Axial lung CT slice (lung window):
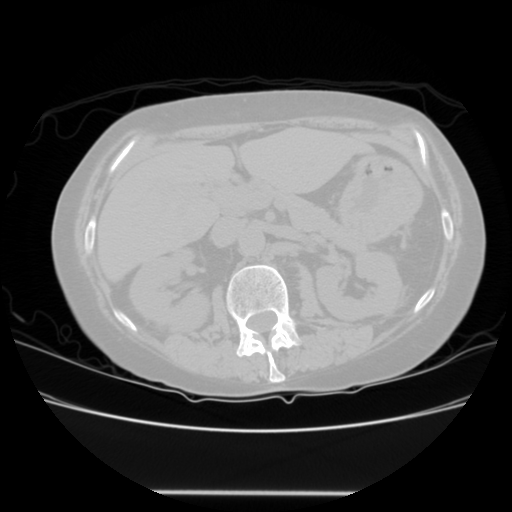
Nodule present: no